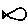
Label: fish